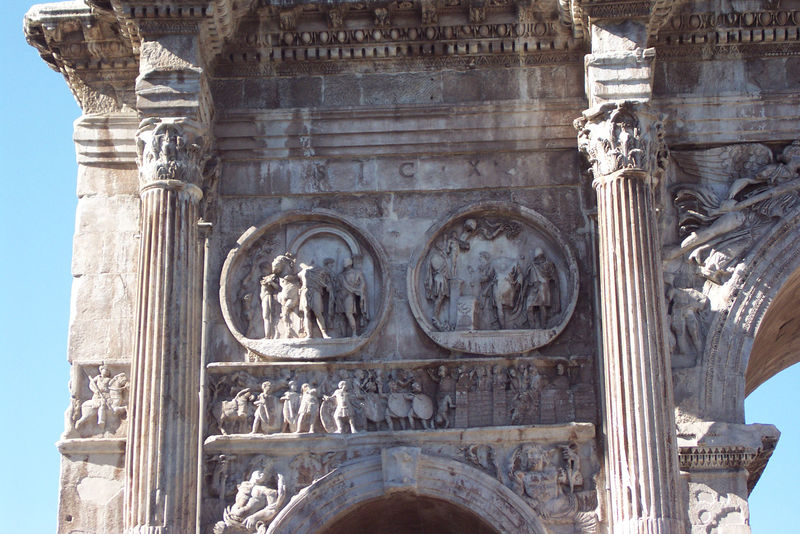
Titel: Forum Romanum: Konstantinsbogen
Standort: Rom, Forum Romanum (EU - I - Latium)
Schlagwörter: kampf, mann, menschen, marmor, männer, säule, säulen, stein, kreis, pferde, reiter, relief, bogen, körbe, mauer, figuren, krieg, soldaten, inschrift, tor, schild, ruine, antike, medaillon, schilder, waffen, soldat, waffe, kreise, lilie, kapitelle, rom, kapitell, fries, skulpturen, griechisch, krieger, fresken, tempel, korinthisch, römisch, siegestor, temper